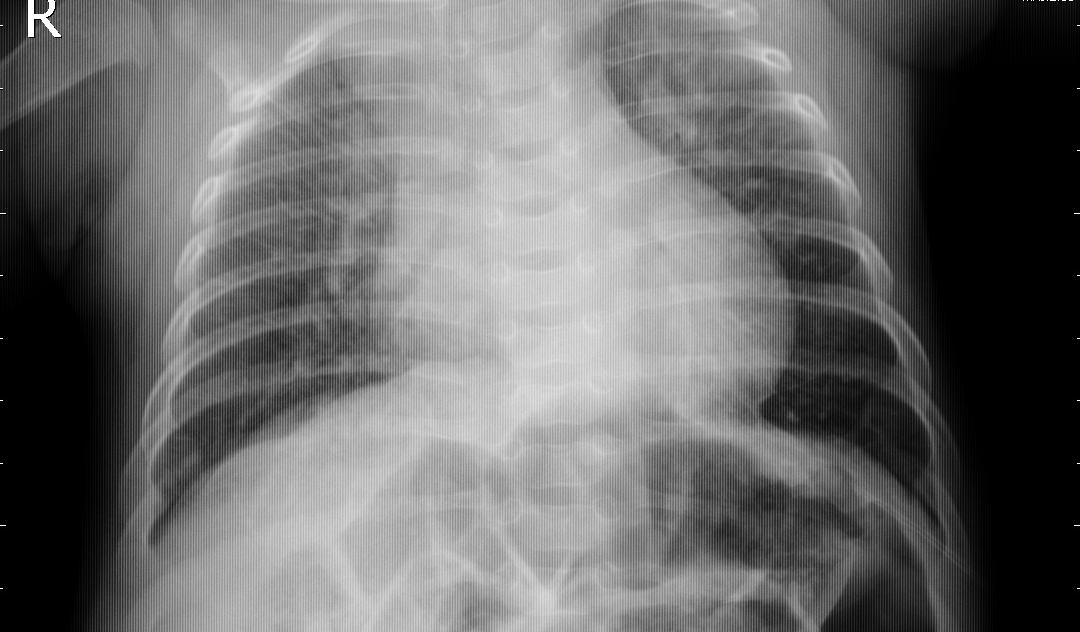
Diagnosis: PNEUMONIA